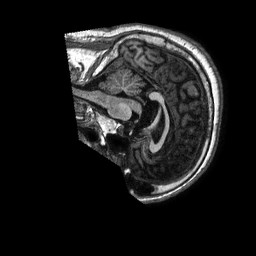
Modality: T1w
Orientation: sagittal
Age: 57
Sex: male
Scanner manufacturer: philips
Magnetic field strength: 1.5 T
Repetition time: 0.008234 s
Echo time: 0.003777 s